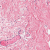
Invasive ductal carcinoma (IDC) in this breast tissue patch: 0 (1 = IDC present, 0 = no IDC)